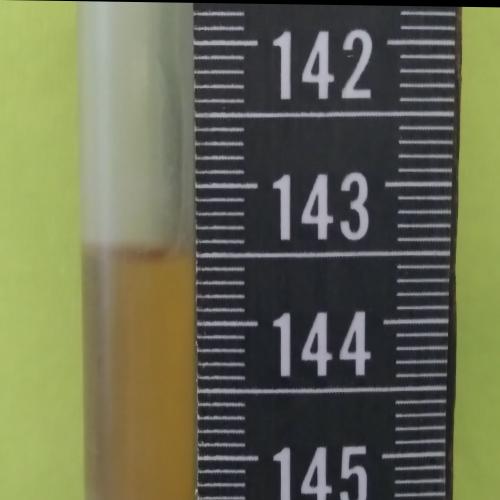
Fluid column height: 143.5 cm